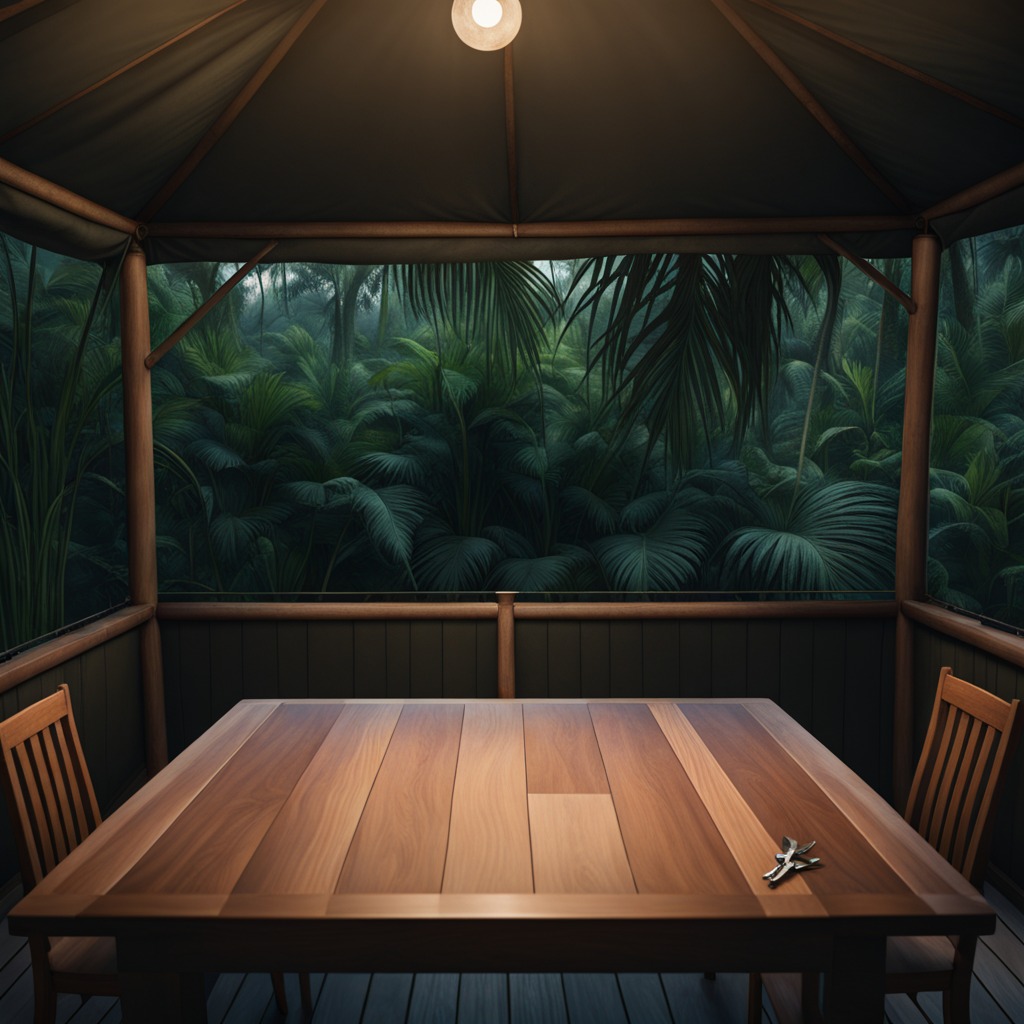
A plier lying on a wooden table inside a jungle field workshop tent at night dim ambient light soft shadows worn but